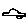
Label: car